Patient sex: M
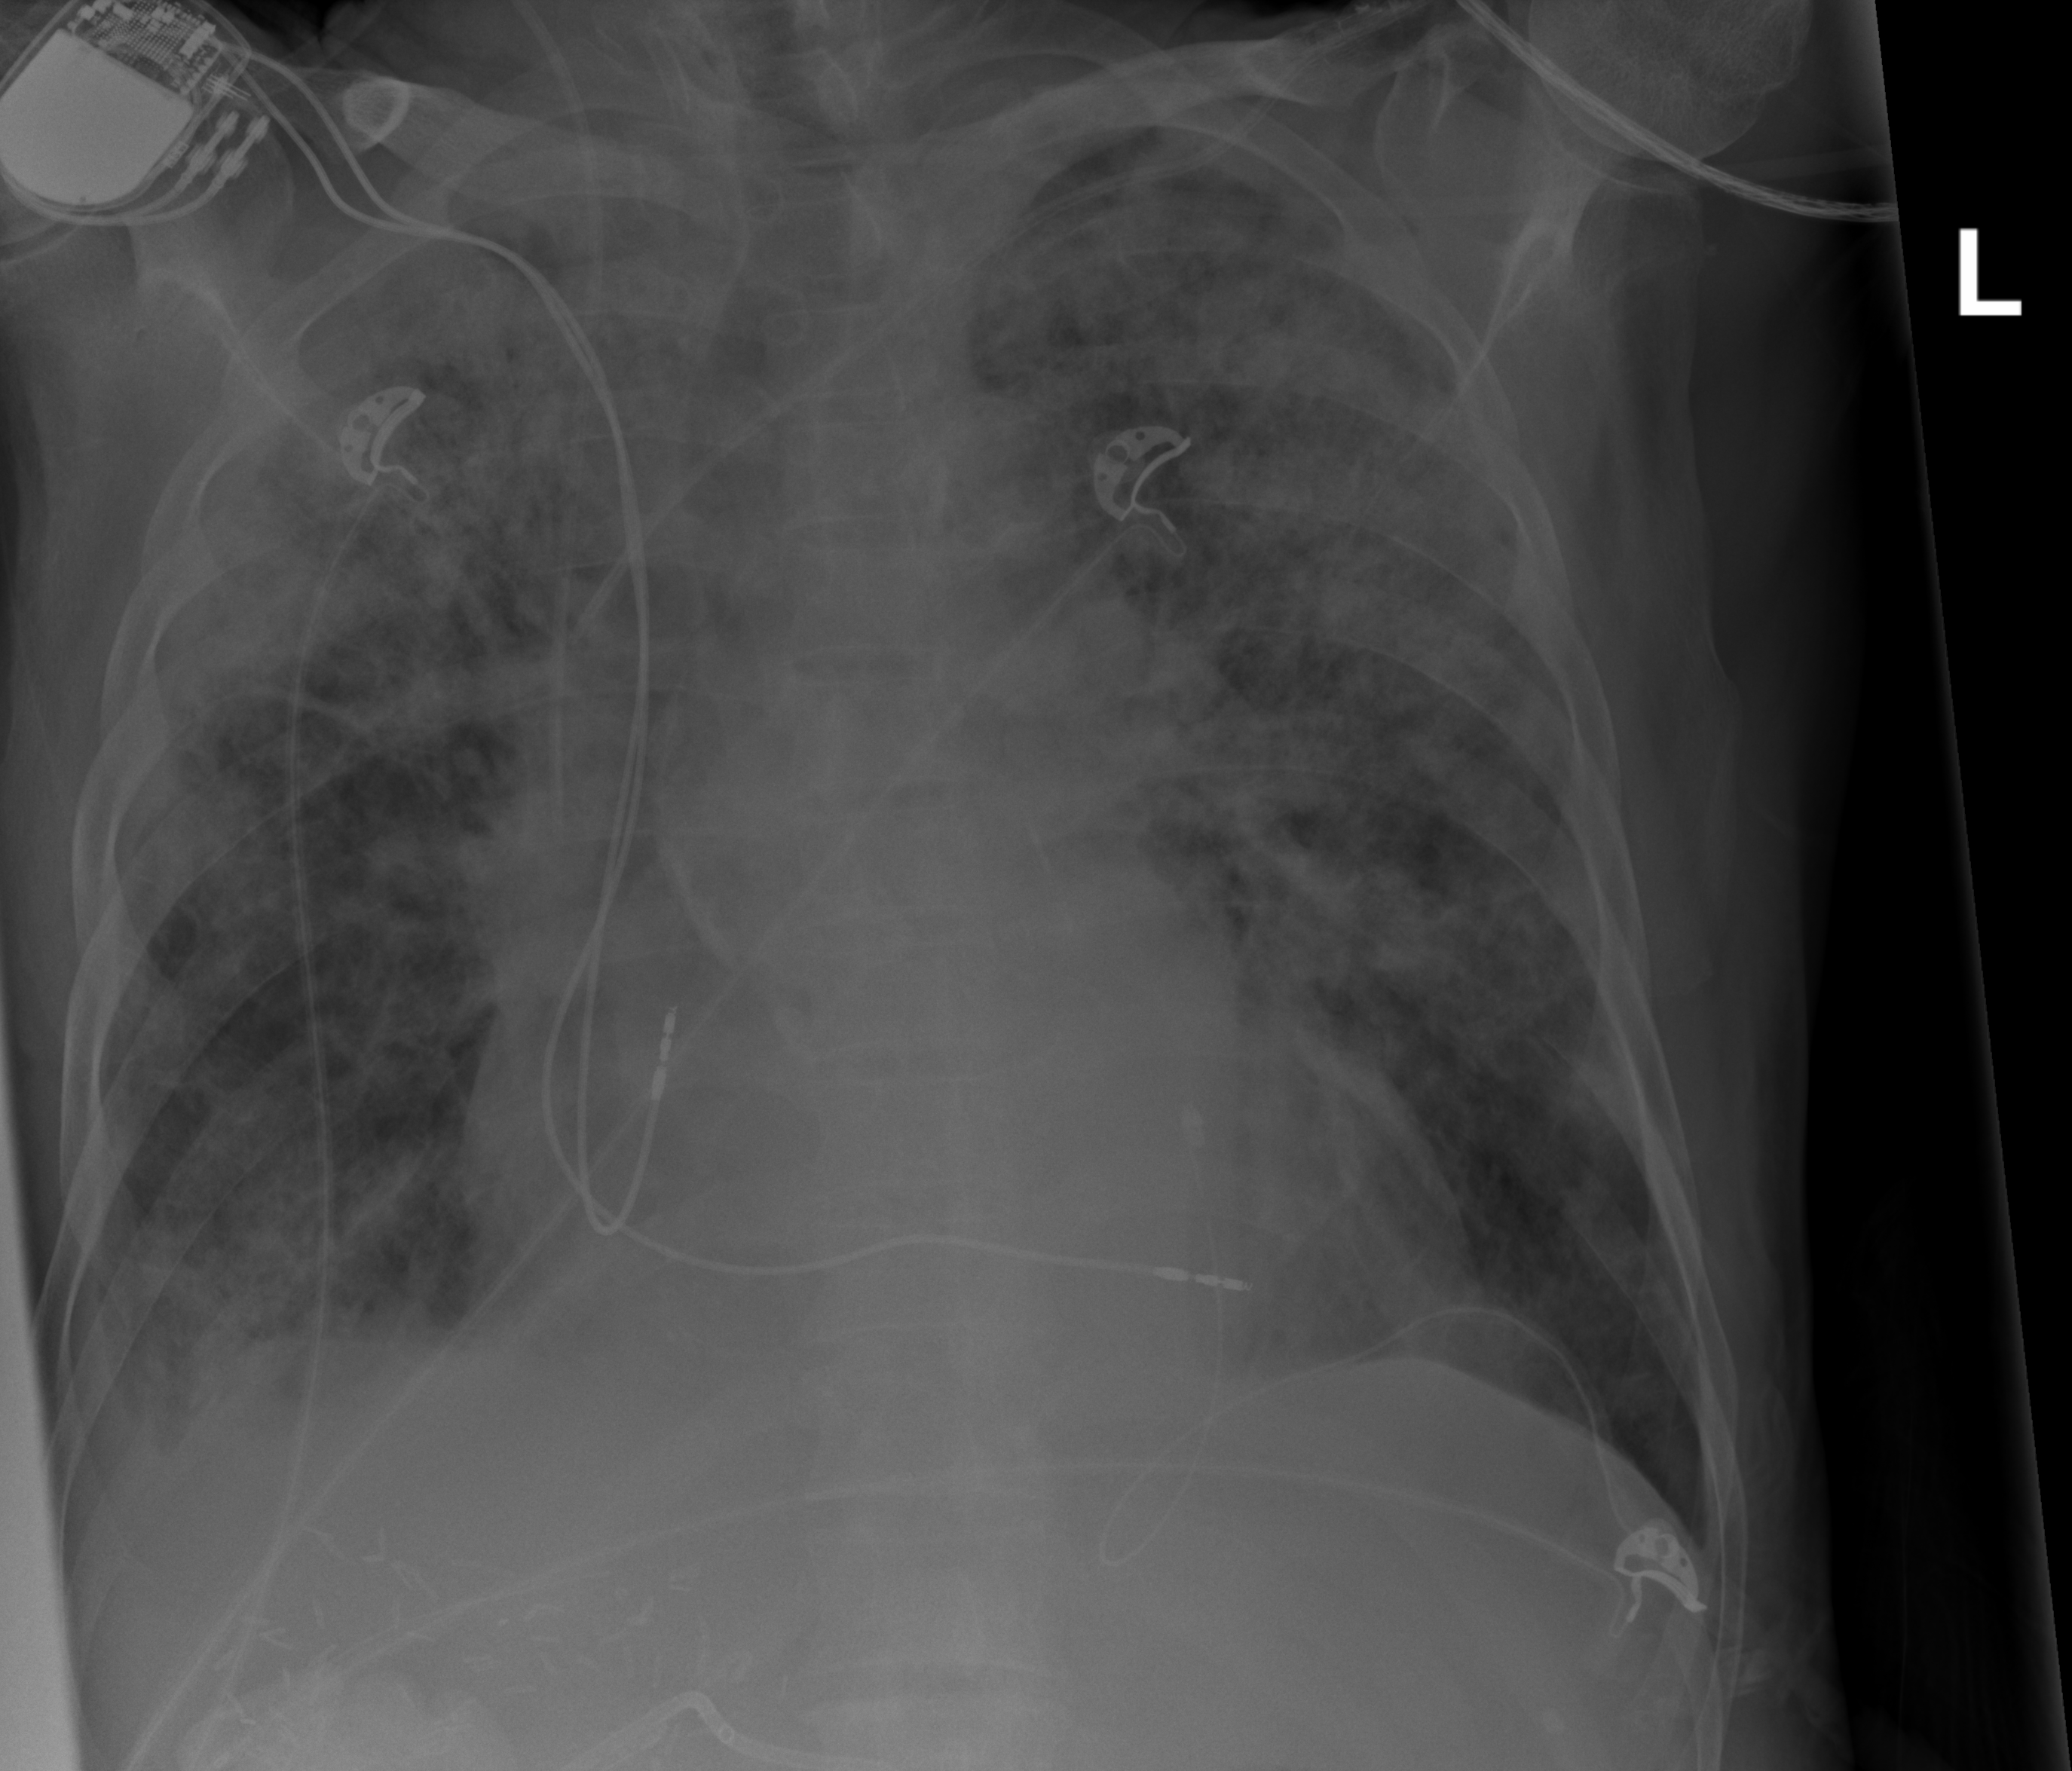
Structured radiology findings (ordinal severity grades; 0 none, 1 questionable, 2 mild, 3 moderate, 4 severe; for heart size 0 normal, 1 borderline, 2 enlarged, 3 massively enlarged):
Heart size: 2
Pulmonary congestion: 2
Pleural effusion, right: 2
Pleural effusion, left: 0
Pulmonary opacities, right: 3
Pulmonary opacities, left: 3
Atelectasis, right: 3
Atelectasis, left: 3